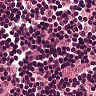
Metastatic tissue present: no